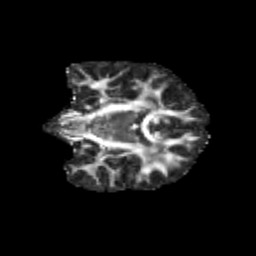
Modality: FA
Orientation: coronal
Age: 11
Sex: male
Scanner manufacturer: siemens
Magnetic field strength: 3 T
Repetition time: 3.8 s
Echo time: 0.07 s